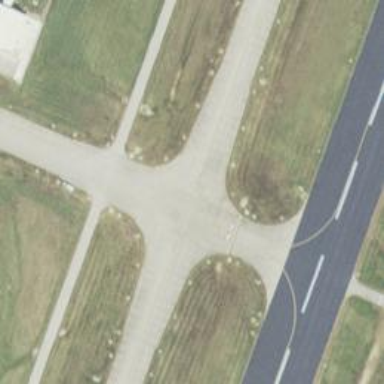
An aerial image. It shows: View of taxiway at the airport.